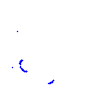
Particle: proton